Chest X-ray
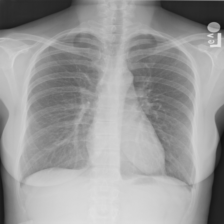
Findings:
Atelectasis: negative
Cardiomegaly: negative
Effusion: negative
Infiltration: negative
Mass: negative
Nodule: negative
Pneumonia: negative
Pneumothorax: negative
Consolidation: negative
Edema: negative
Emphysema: negative
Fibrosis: negative
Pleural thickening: negative
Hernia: negative